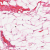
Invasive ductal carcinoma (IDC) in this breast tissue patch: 0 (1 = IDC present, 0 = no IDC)